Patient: sex F, age 28
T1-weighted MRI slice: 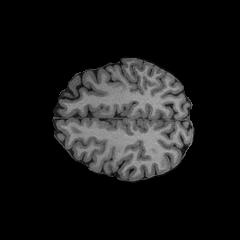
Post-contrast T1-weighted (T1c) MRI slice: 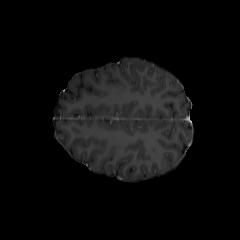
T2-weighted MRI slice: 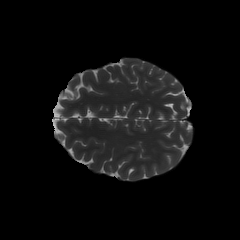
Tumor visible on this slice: no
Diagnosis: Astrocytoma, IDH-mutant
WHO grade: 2